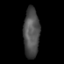
Tissue: prostate
Cell type: Epithelial cells
Senescence score: 0.2207
Nuclear area (px): 785
Mean DAPI intensity: 77.052